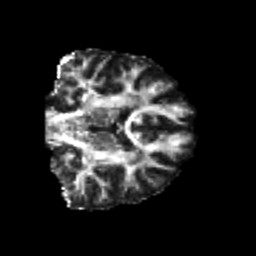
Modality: FA
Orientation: coronal
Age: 20
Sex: male
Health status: healthy
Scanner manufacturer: philips
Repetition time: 7.391 s
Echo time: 0.08599 s